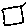
Label: square